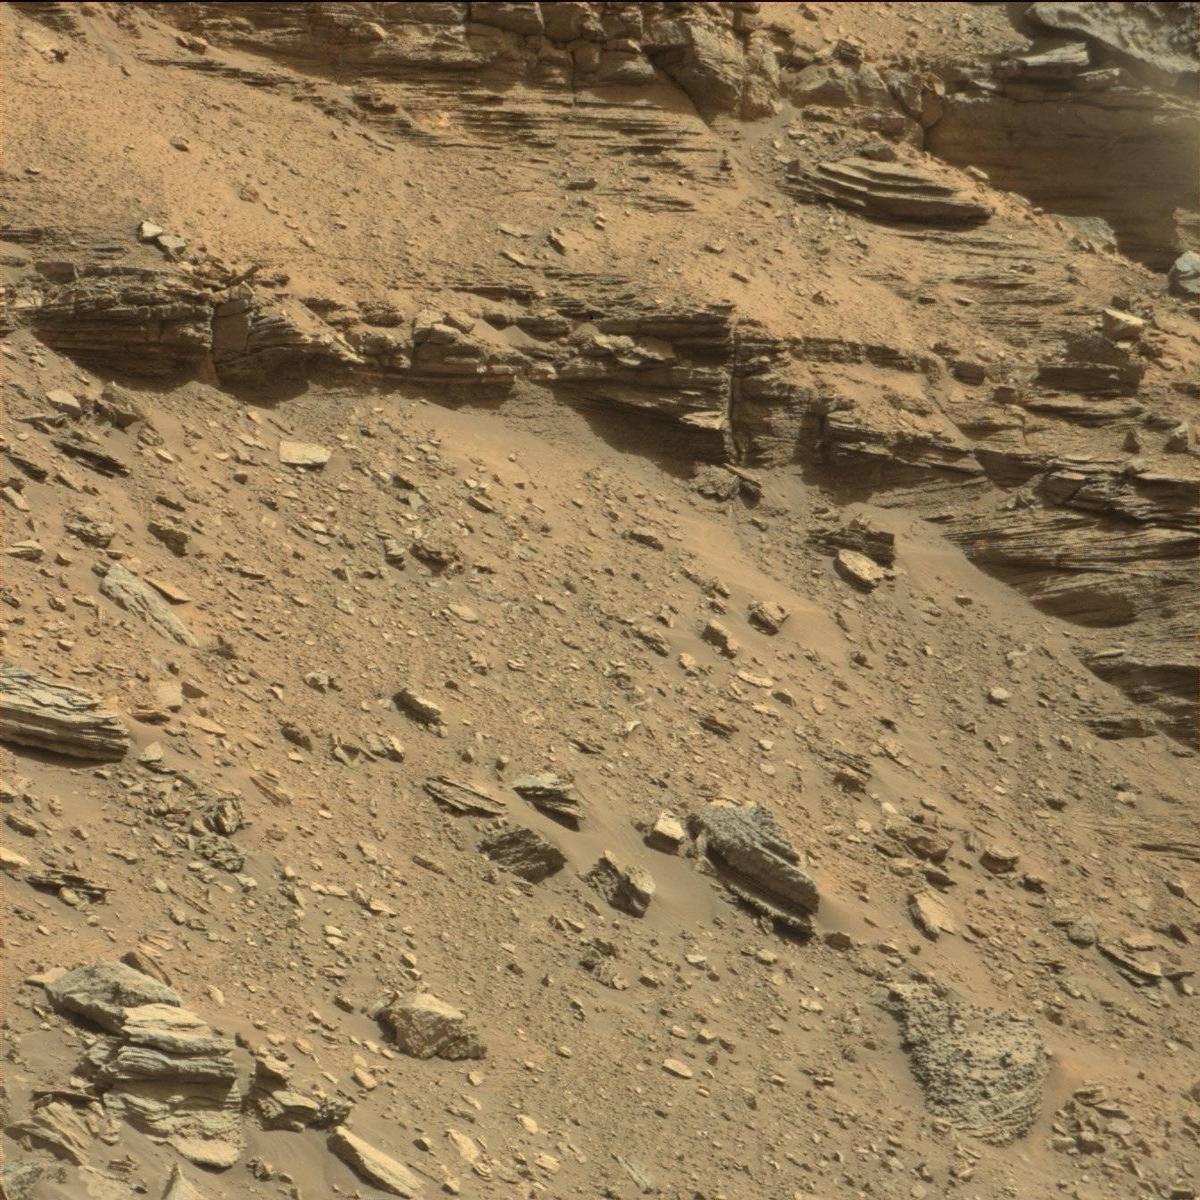
Terrain classes present: Bedrock, Sand / Soil